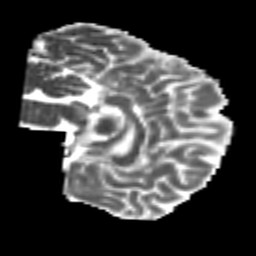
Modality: MD
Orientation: sagittal
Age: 26
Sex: male
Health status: healthy
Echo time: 0.074 s